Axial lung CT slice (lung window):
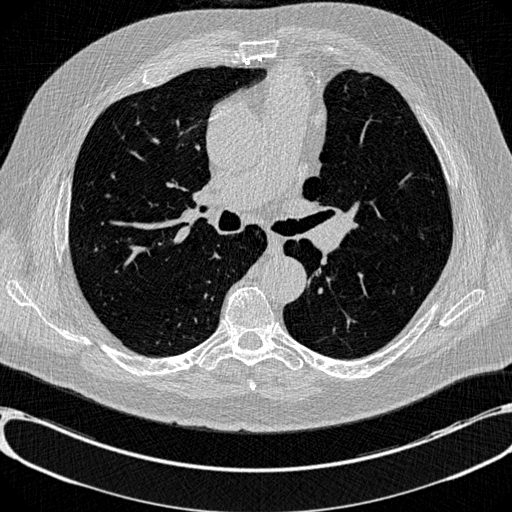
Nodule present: no